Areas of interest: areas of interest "Financial and Insurance Institution"
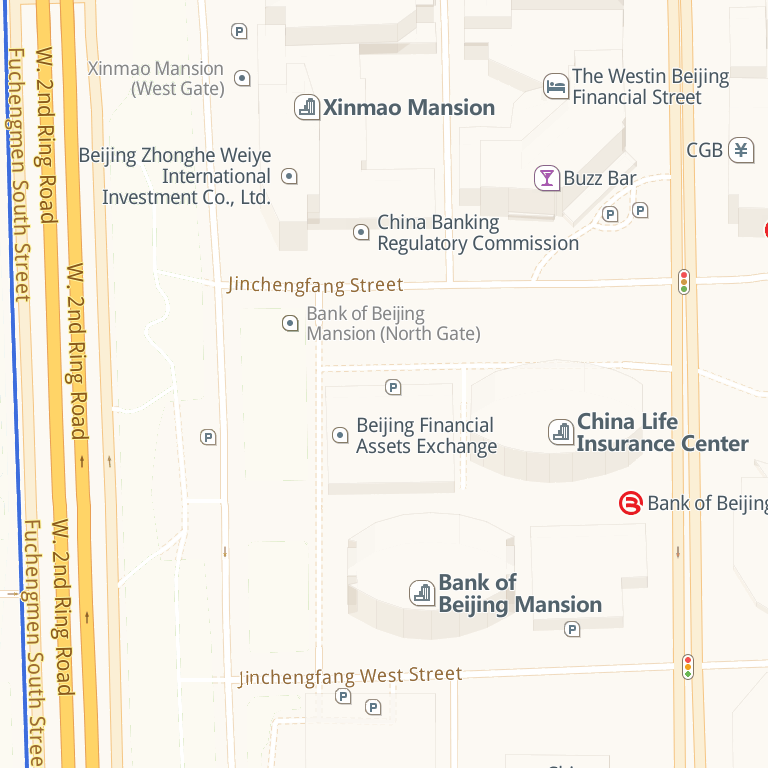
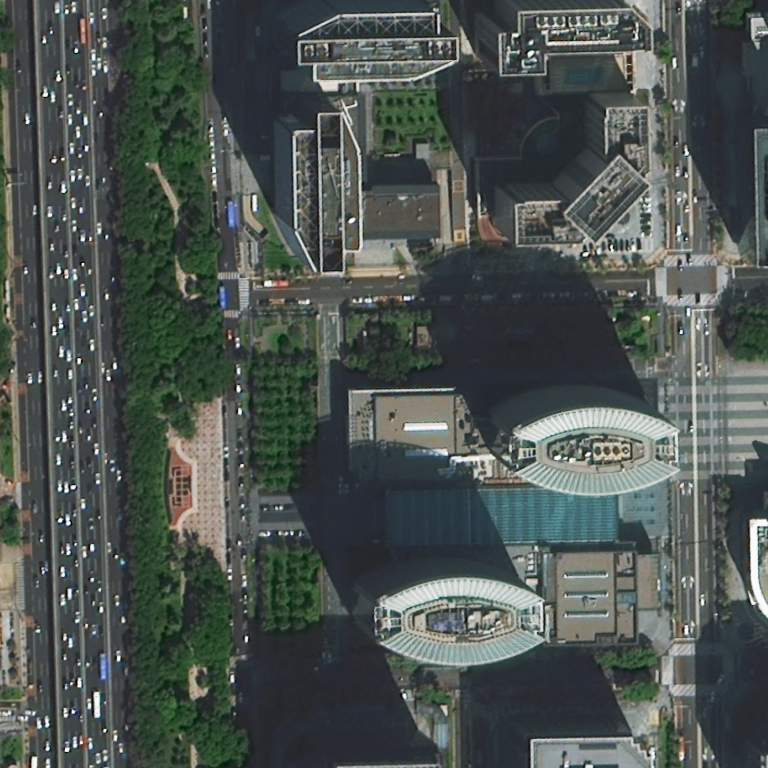